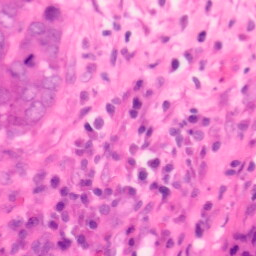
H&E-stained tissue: Colon